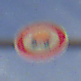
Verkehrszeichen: VerbotFahrzeugeWassergefaehrdenderLadung
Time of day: SunriseSunset
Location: Outdoor (Nature)
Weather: PartlyCloudy
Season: Summer
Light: Natural